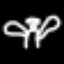
Label: angel